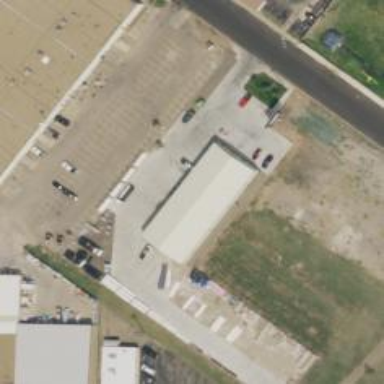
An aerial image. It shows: Parking area.